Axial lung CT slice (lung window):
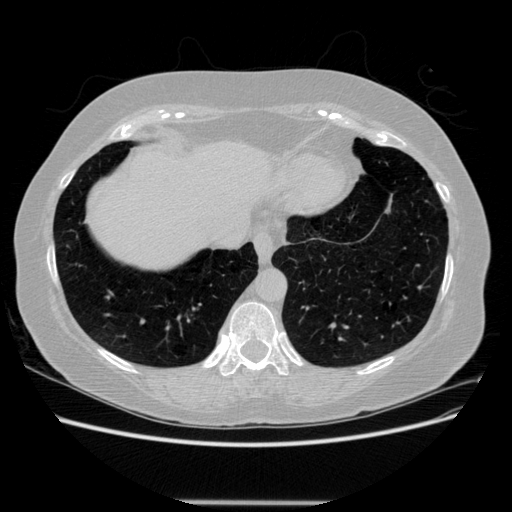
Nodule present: no